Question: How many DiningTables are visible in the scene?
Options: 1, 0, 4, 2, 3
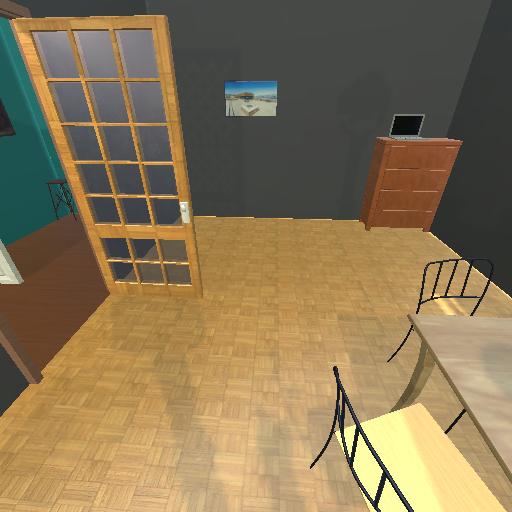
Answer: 1